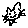
Label: cat